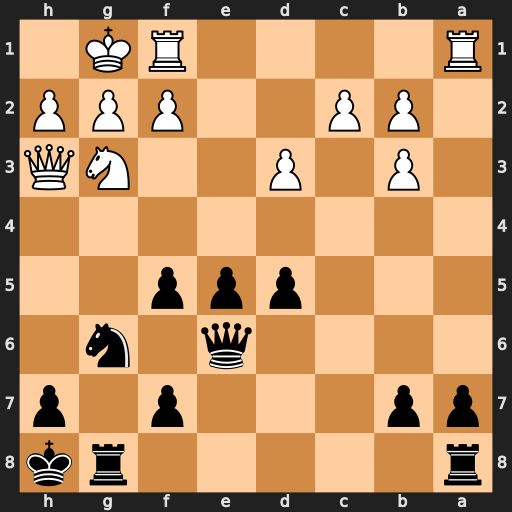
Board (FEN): r5rk/pp3p1p/4q1n1/3ppp2/8/1P1P2NQ/1PP2PPP/R4RK1
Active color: b
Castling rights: -
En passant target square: -
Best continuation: Nf4 Qxf5 Rxg3 fxg3 Qxf5